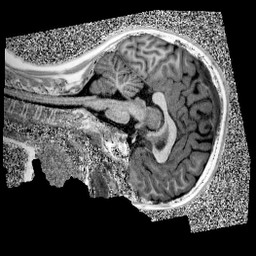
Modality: UNIT1
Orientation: sagittal
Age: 11
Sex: female
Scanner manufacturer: siemens
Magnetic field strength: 3 T
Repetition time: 4 s
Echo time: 0.00299 s